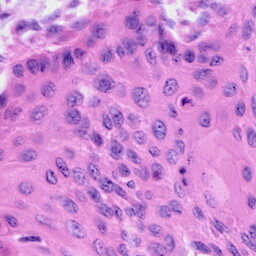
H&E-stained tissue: Cervix